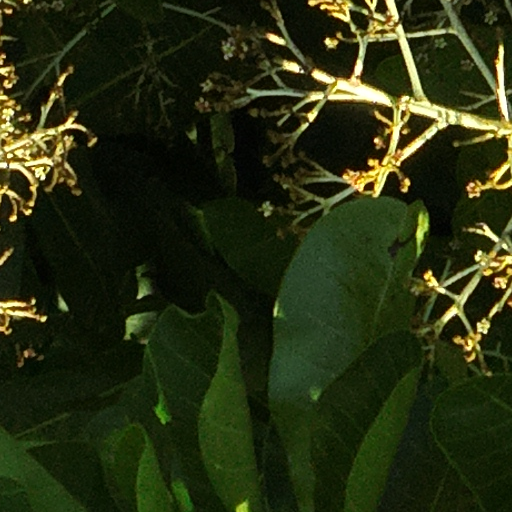
Species: Anacardium excelsum
GBIF accepted scientific name: Anacardium excelsum
Crown area (m\u00b2): 135.048